Field crop: maize
Growth stage: 2
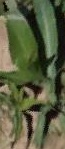
Species: maize